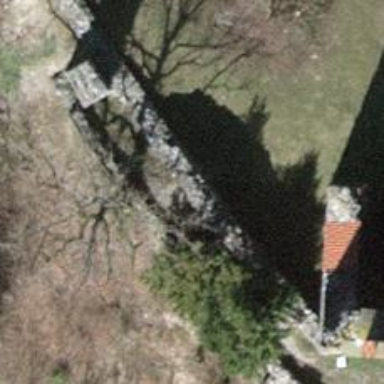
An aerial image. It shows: Wall resembling castle wall.